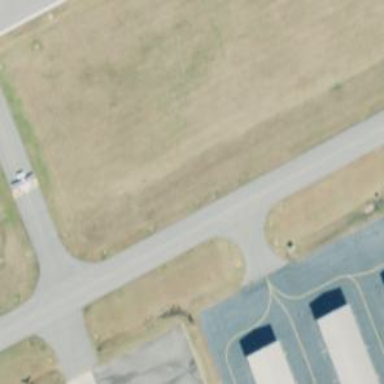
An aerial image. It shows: Image of taxiway at airport.